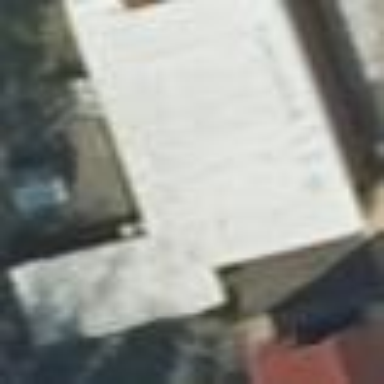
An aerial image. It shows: Building with flat silver roof.